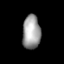
Tissue: lung
Cell type: Myeloid cells
Senescence score: 0.563
Nuclear area (px): 595
Mean DAPI intensity: 158.499